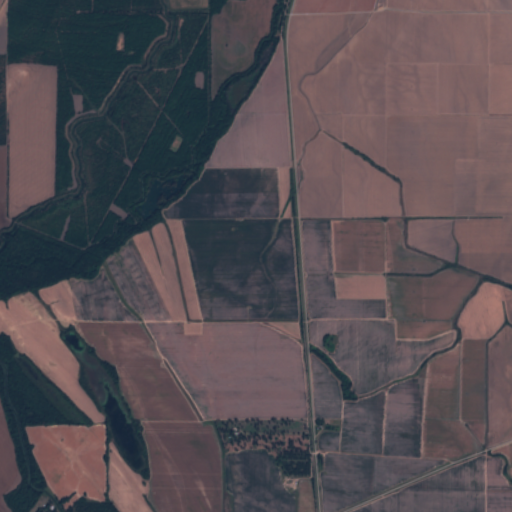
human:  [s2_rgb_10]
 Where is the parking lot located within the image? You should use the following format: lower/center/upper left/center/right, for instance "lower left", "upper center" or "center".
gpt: There is no parking lot in the image.